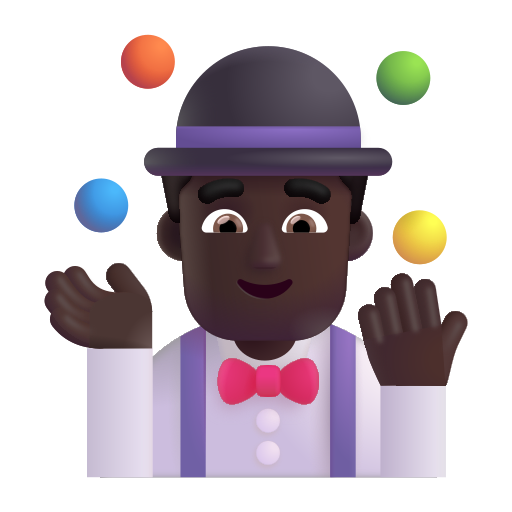
man juggling color dark